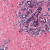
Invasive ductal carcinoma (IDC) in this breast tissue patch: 0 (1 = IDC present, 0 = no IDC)